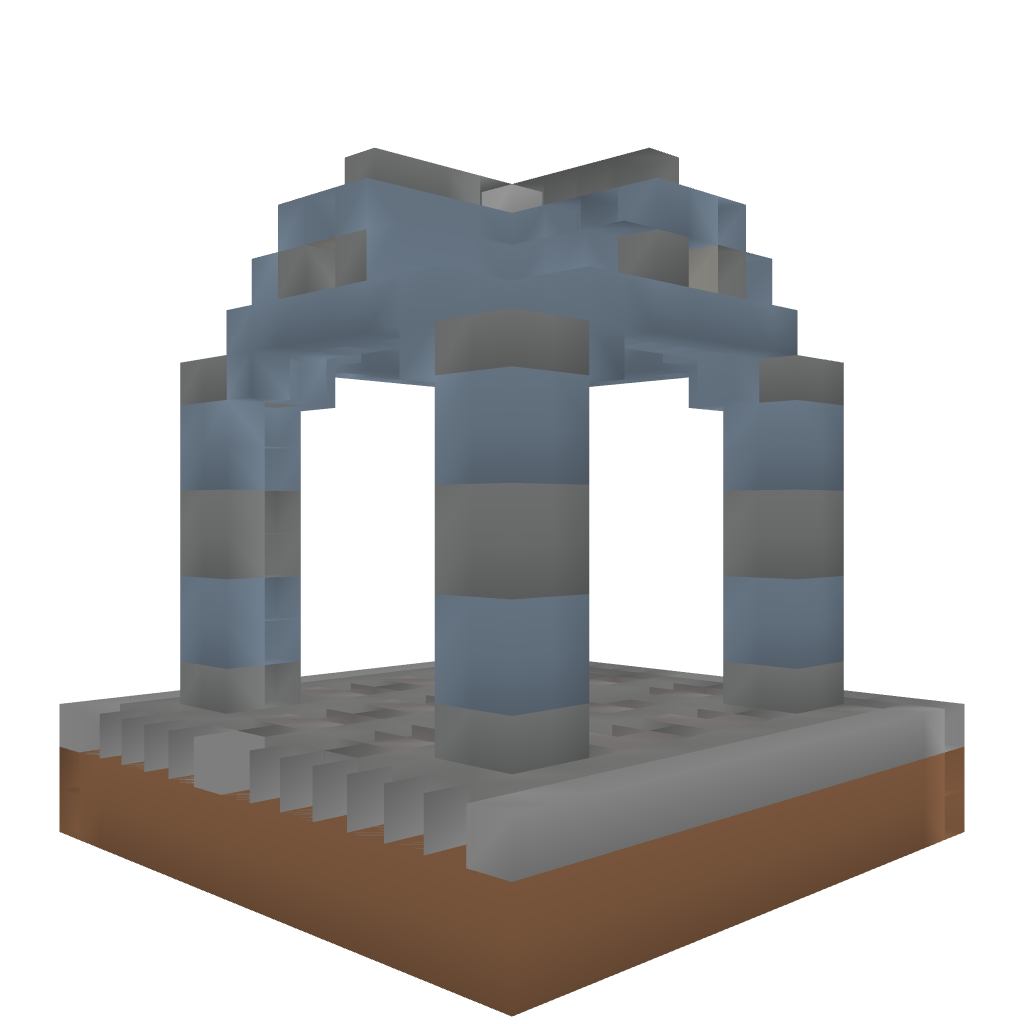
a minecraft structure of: Entrance Way